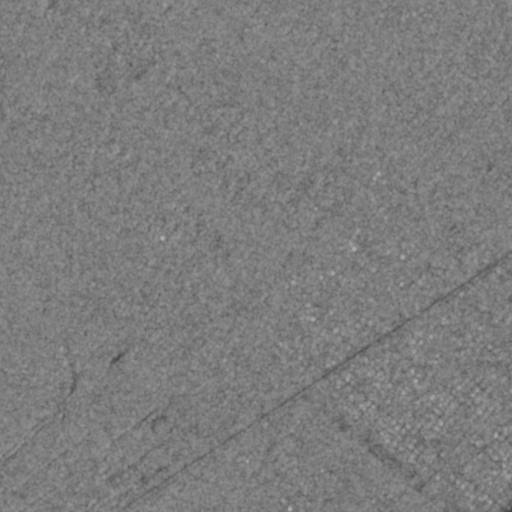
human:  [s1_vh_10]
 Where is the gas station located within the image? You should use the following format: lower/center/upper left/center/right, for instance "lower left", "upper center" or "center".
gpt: The gas station is located in the lower right of the image.
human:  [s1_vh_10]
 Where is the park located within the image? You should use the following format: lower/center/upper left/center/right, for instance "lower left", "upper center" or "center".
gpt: The park is located in the lower right of the image.
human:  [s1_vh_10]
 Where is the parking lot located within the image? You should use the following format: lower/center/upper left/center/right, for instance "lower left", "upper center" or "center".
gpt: The parking lot is located in the lower right of the image.
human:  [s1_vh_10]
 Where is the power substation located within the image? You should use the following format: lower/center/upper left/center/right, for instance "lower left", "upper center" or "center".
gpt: The power substation is located in the center right of the image.
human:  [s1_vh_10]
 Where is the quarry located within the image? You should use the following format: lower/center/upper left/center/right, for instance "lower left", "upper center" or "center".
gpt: There is no quarry in the image.

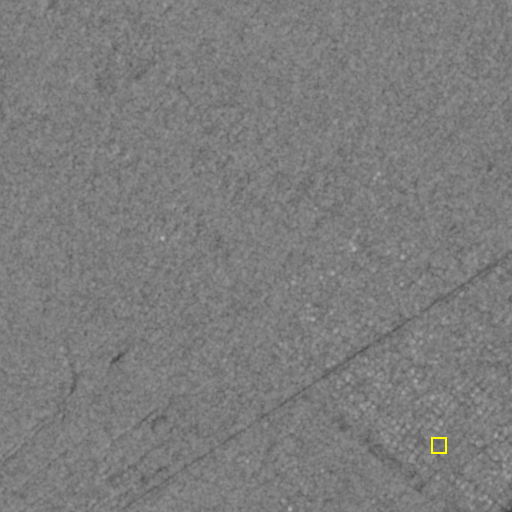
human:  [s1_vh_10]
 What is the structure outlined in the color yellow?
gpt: The structure outlined in yellow is a park.
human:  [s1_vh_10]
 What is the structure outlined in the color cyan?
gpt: There is no cyan outline.